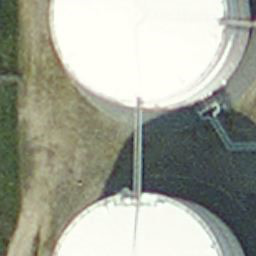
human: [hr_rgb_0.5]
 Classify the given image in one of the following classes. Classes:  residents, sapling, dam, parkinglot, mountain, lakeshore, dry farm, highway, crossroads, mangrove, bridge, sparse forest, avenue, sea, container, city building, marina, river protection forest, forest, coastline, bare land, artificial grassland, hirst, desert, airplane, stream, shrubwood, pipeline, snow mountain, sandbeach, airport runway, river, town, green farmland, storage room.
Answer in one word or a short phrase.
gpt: storage room